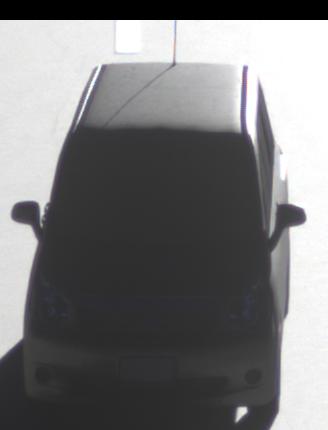
Make: Toyota
Model: Noah
Detailed model: Voxy R70G
Model produced from: 2007
Model produced until: 2013
Doors: 5
Color: gray
Road condition: dry road
Daytime: sunrise or sunset
Contrast: high contrast